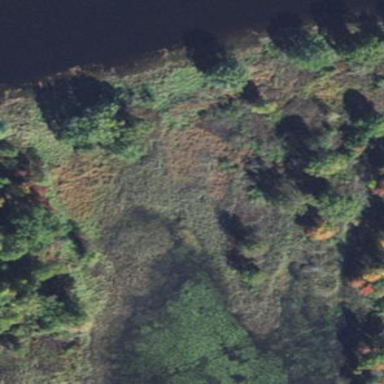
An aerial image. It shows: Marsh wetland.